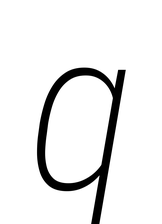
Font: Roboto-Italic_Condensed_ExtraLight_Italic